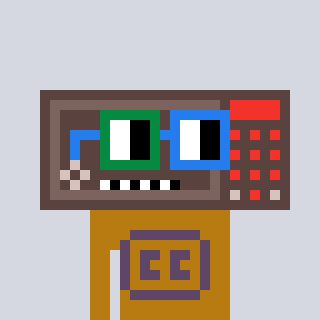
a pixel art character with square green and blue glasses, a wallsafe-shaped head and a gold-colored body on a cool background